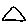
Label: triangle